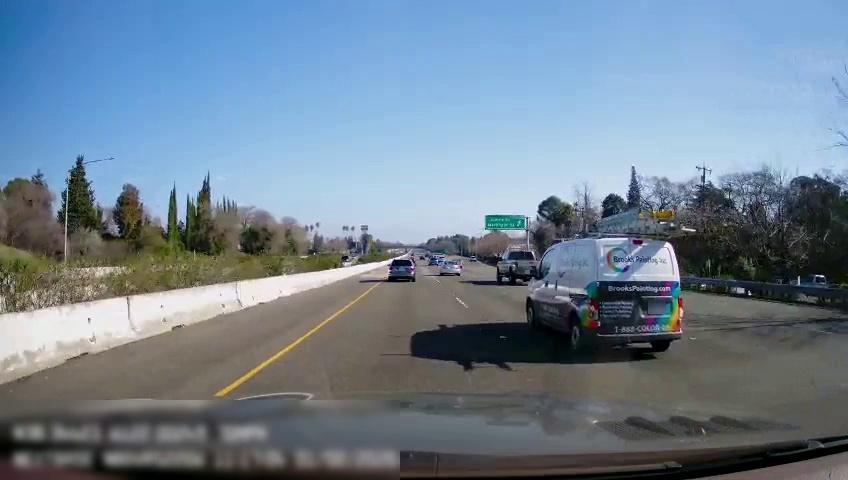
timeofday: Day
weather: Sunny
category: Drivable Space
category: Vehicles | Car
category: Vehicles | Truck
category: Vehicles | Car
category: Vehicles | Car
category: Vehicles | Van
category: Lanes | Current Lane
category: Lanes | Current Lane
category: Lanes | Alternate Lane
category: Traffic | Signs